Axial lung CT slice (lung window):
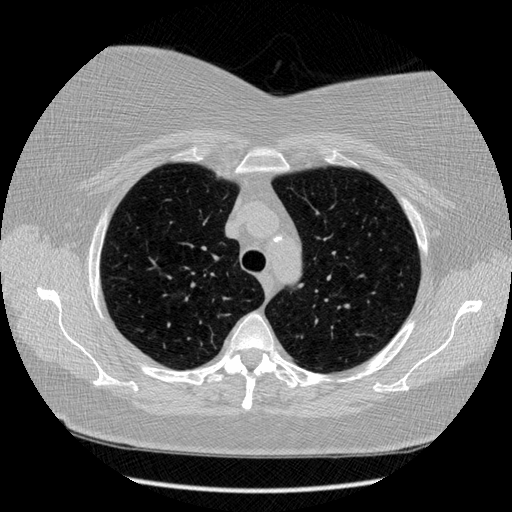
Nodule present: no